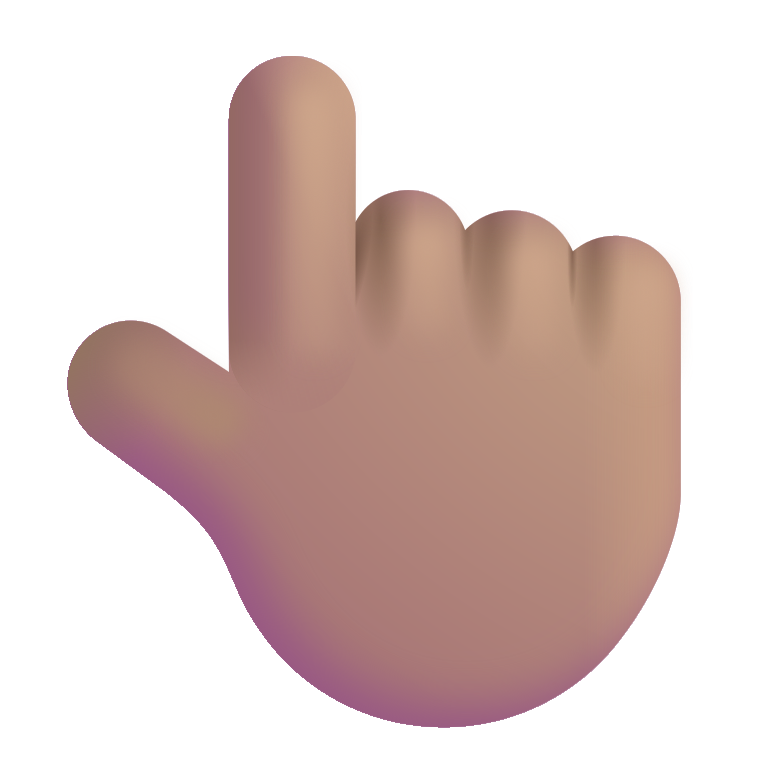
backhand index pointing up color